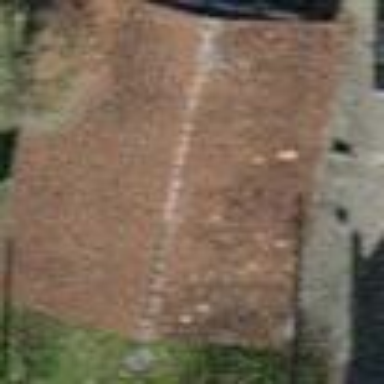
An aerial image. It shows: Shed building.